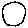
Label: circle